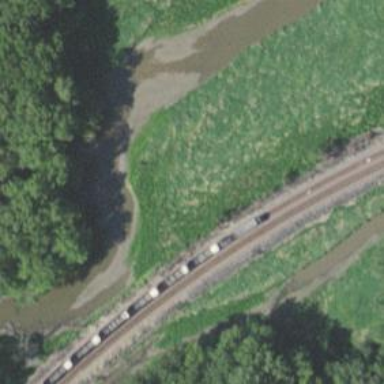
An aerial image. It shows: Railway line running on embankment.